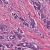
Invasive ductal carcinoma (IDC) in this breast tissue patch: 1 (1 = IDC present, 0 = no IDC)